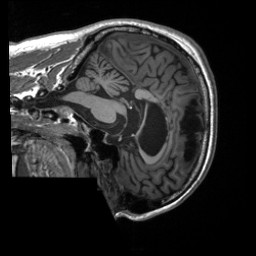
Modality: T1w
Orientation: sagittal
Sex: male
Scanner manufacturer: siemens
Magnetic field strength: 3 T
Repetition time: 2.3 s
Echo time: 0.00226 s